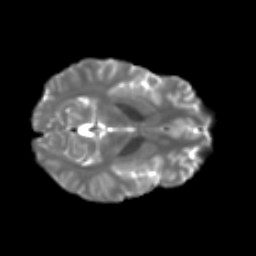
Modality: T2w
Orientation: axial
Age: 23
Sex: female
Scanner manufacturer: ge
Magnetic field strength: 3 T
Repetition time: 7.8 s
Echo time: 0.0606 s